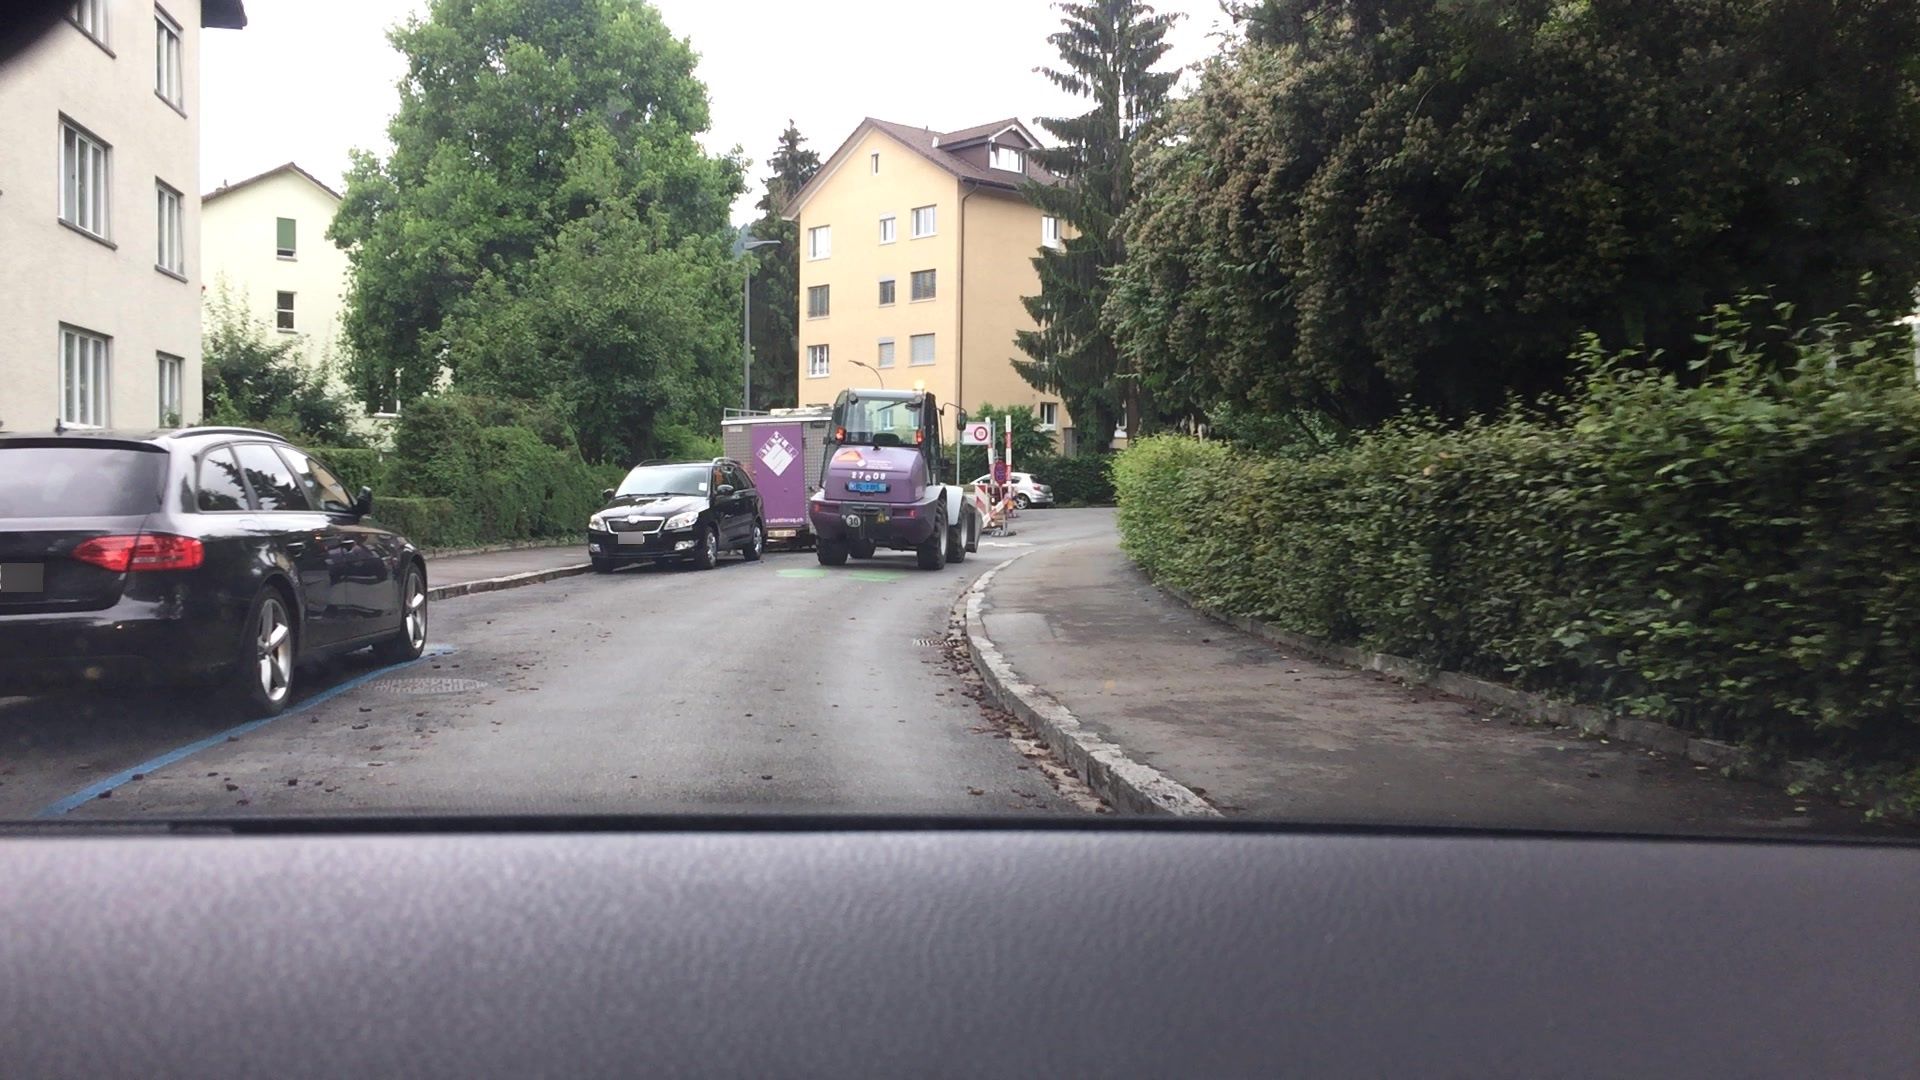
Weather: clear
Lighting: day
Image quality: good
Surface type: driving surface
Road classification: residential, living_street
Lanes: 1
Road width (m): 2
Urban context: urban centre
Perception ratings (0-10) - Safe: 4.15, Lively: 3.8, Beautiful: 9.18, Boring: 7.85, Depressing: 2.77, Wealthy: 6.18